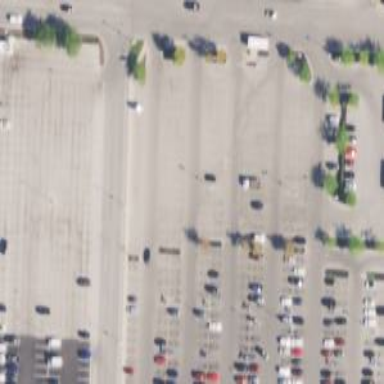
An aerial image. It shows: Trolley bay.